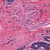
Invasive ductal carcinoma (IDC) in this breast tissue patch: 0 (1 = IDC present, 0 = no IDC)